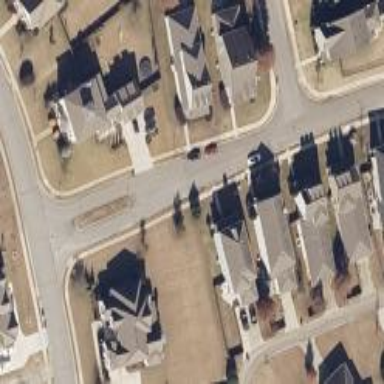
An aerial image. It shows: Residential road.